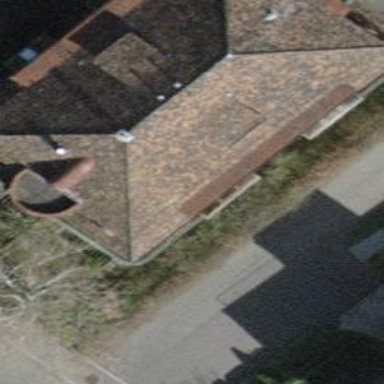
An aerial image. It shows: Building with pyramidal-shaped roof.